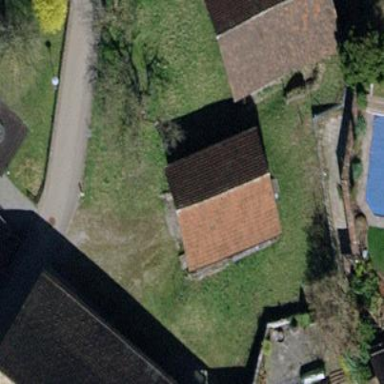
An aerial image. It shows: Pitched roof building.